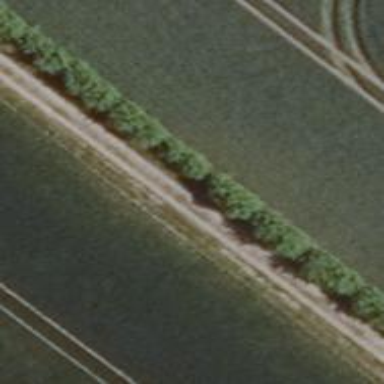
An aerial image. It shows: Row of deciduous broadleaved trees.